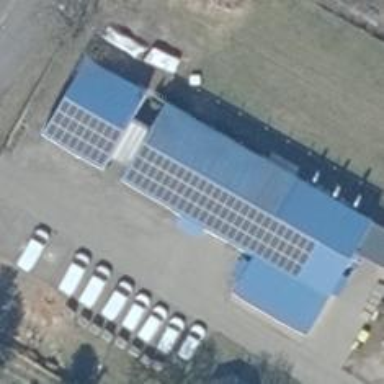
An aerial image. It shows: Solar power generator with photovoltaic panels.